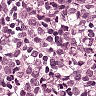
Metastatic tissue present: yes